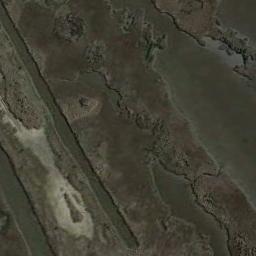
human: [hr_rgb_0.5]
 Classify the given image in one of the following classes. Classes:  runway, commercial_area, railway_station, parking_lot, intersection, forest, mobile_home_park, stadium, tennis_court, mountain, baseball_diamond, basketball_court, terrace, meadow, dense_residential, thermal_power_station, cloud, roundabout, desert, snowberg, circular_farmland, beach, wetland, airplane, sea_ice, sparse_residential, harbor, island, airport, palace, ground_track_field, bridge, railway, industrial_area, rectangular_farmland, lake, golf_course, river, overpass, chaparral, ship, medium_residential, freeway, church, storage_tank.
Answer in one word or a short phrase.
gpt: wetland